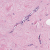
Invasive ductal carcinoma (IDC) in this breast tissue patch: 0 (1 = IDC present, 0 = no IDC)